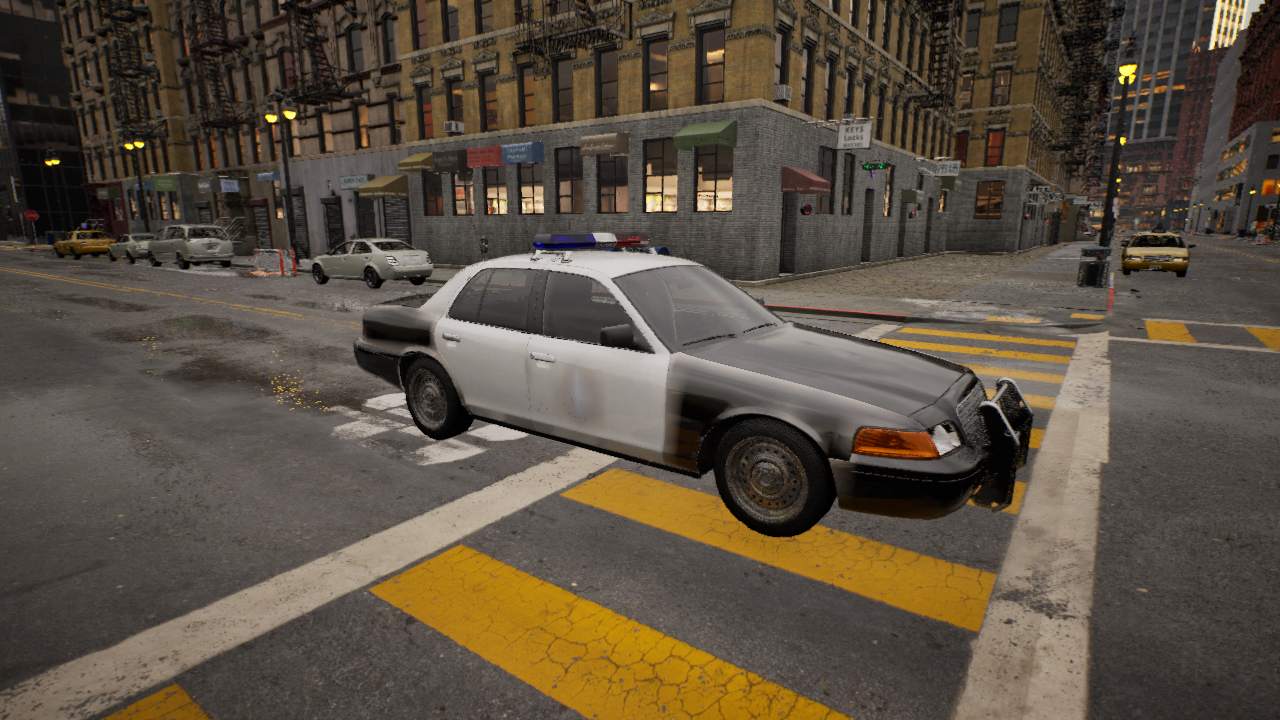
Venue: residential
Lighting: golden hour
Vehicle rig: sedan